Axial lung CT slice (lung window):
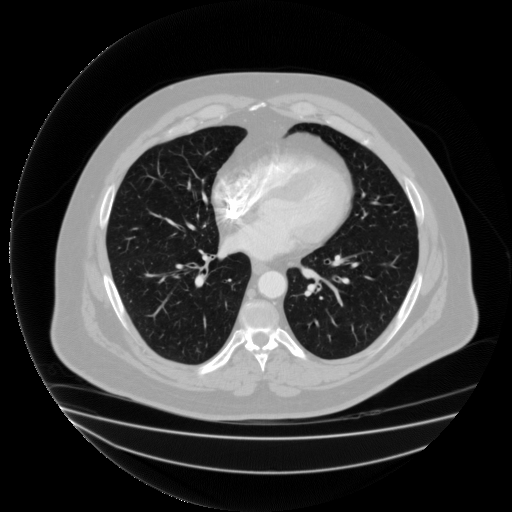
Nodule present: no